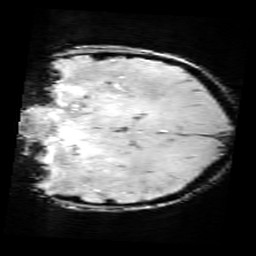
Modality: SWI
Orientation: coronal
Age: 9
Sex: female
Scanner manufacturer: siemens
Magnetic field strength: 3 T
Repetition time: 0.027 s
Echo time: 0.02 s